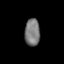
Tissue: prostate
Cell type: Fibroblasts
Senescence score: 0.7618
Nuclear area (px): 405
Mean DAPI intensity: 121.896